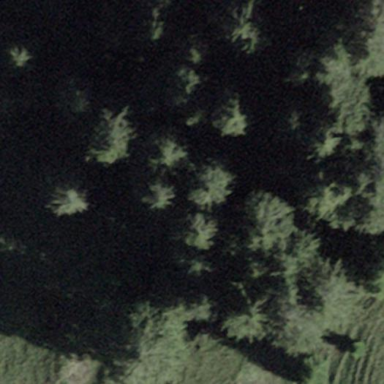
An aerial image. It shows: Forest area.